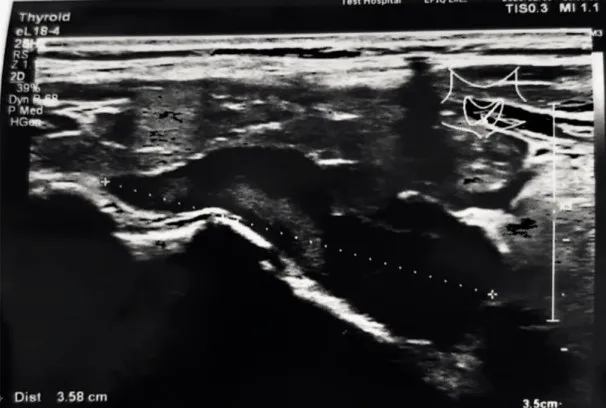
35.8 mm long, hypoechoic nodule with calcification near the left thyroid lobe.
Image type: radiology (ultrasound)